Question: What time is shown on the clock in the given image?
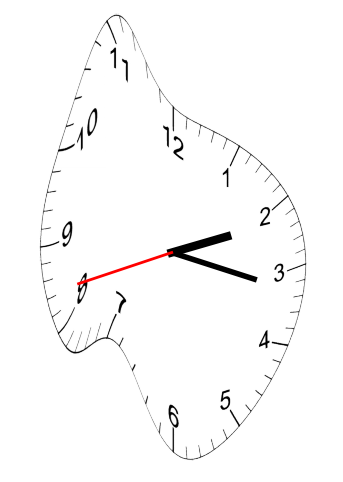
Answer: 02:16:42